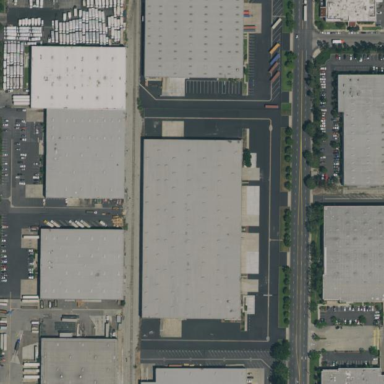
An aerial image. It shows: Warehouse building.